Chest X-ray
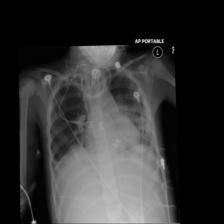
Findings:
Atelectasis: negative
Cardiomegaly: negative
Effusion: negative
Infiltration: negative
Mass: negative
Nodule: negative
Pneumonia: negative
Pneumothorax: negative
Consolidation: negative
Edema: negative
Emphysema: negative
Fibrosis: negative
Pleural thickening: negative
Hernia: negative